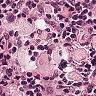
Metastatic tissue present: no